Chest X-ray:
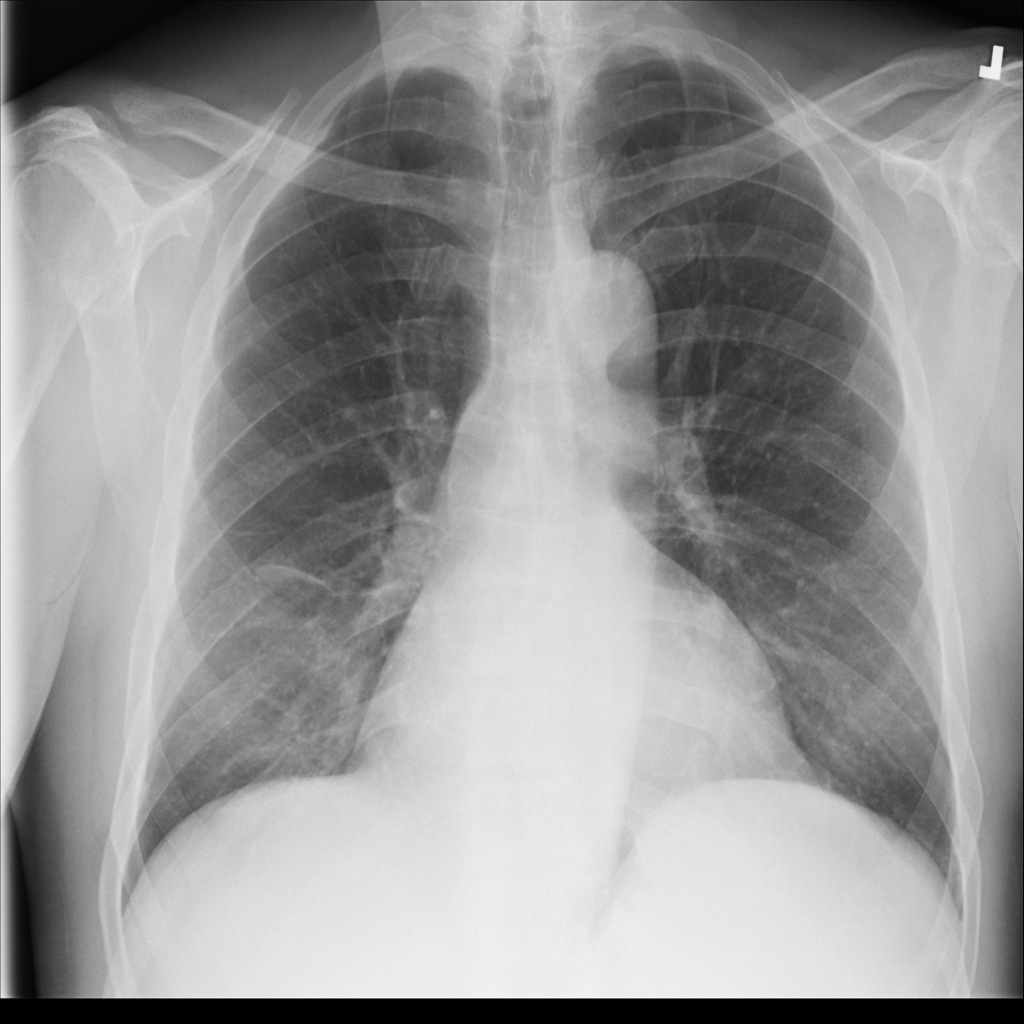
Findings: Consolidation
No abnormal finding: no